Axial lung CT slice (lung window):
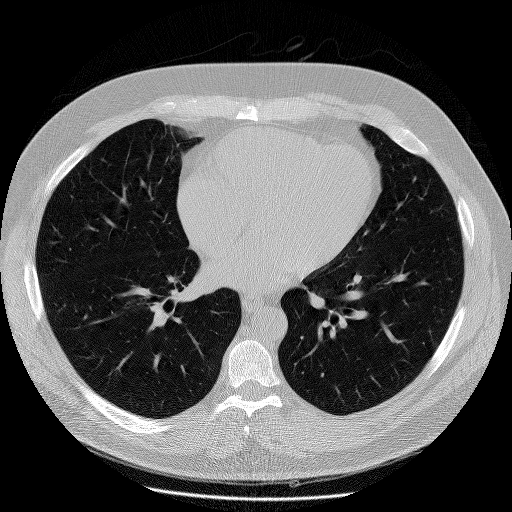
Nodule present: no